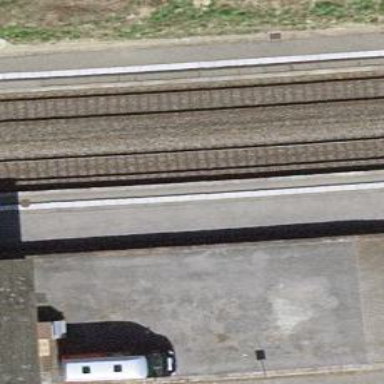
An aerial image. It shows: Stop position for public transport at railway stop.